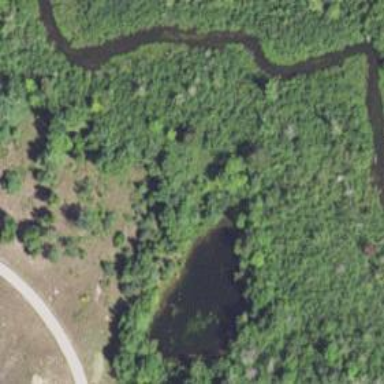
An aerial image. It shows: Peaceful pond surrounded by nature.